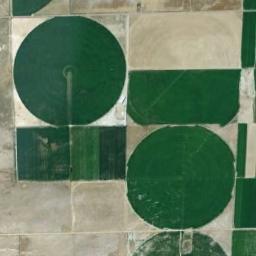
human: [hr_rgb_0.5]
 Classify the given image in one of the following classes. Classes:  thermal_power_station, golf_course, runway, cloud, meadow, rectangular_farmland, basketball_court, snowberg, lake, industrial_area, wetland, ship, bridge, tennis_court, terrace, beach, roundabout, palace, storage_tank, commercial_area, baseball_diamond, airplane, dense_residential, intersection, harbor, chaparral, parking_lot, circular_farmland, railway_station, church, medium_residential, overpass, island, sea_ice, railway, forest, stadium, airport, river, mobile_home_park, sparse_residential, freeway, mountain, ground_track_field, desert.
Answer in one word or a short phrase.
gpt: circular_farmland